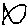
Label: fish